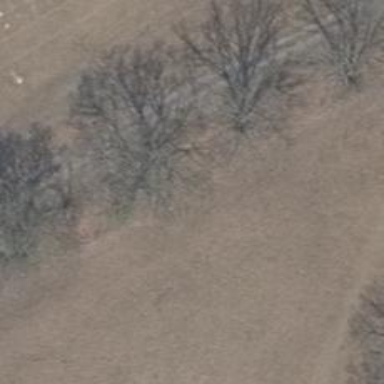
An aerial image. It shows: Row of trees in natural setting.